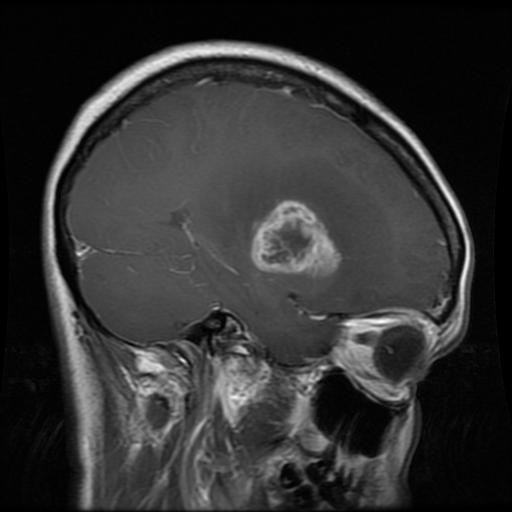
Label: glioma